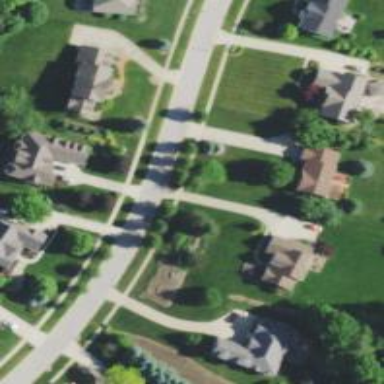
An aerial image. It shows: Driveway leading to service road.